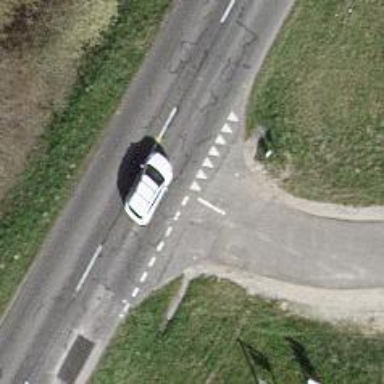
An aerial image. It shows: Bus stop along the road.